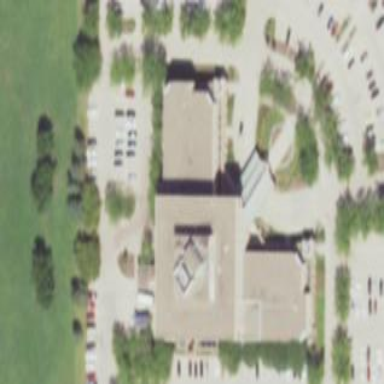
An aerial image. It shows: Office building.